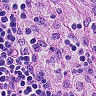
Metastatic tissue present: no